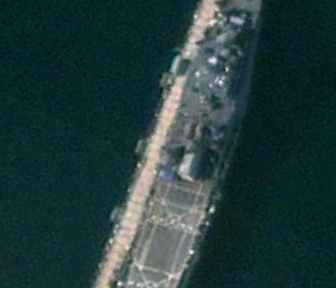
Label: combat